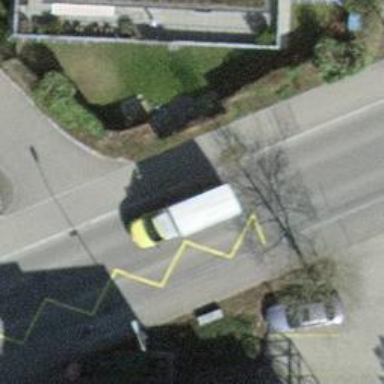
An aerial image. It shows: Public transport stop position.